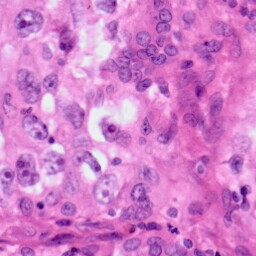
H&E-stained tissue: Lung